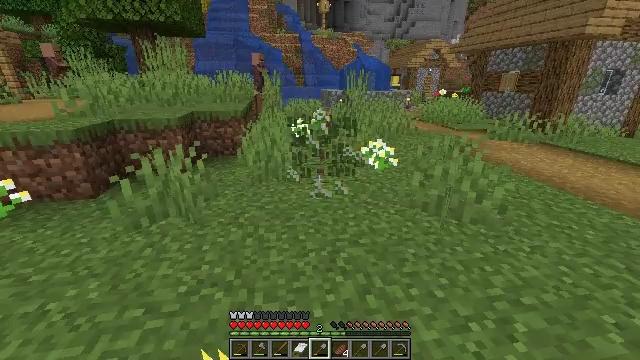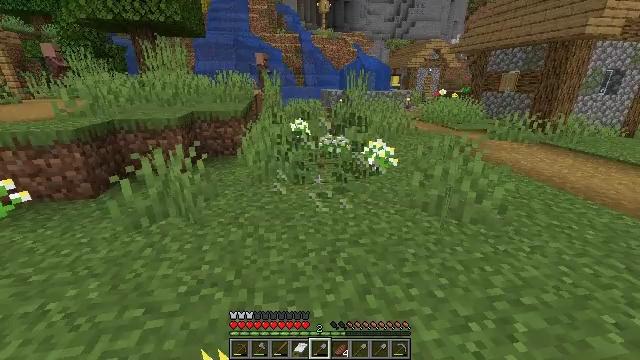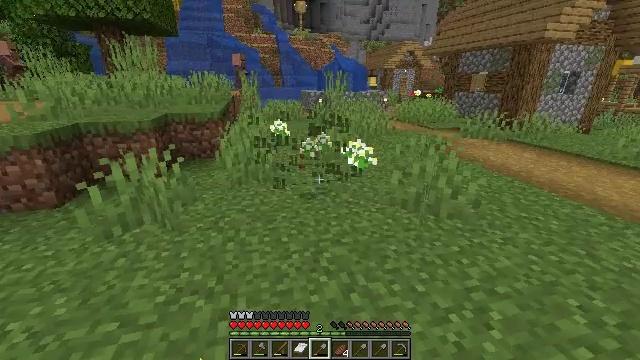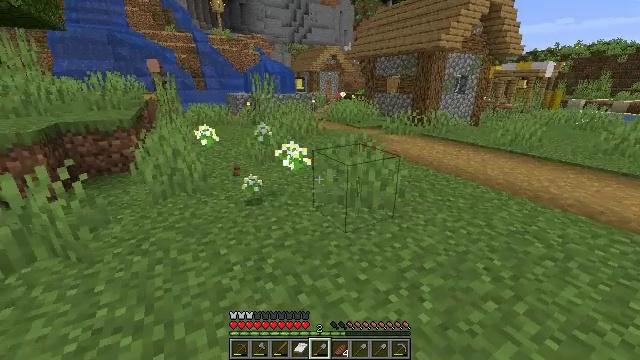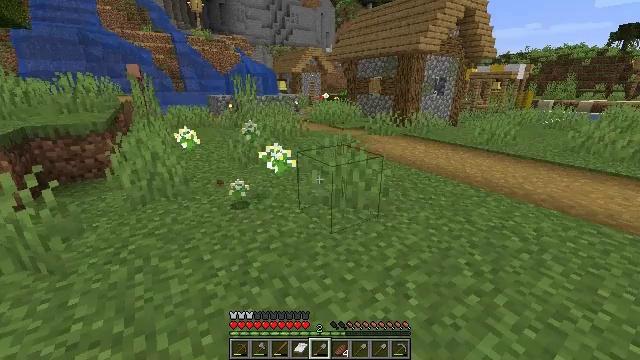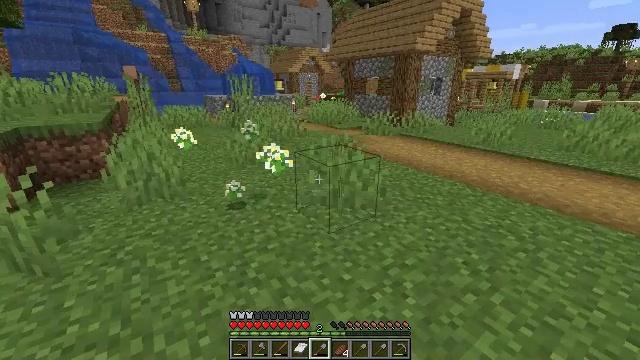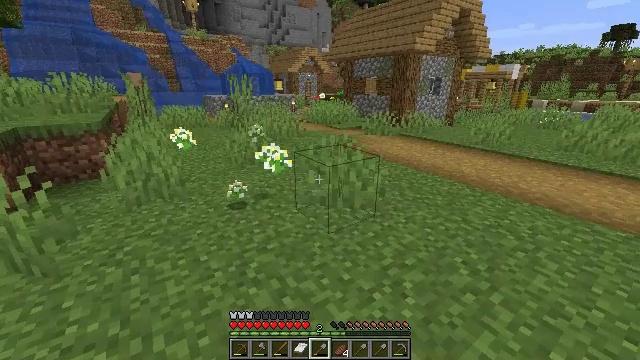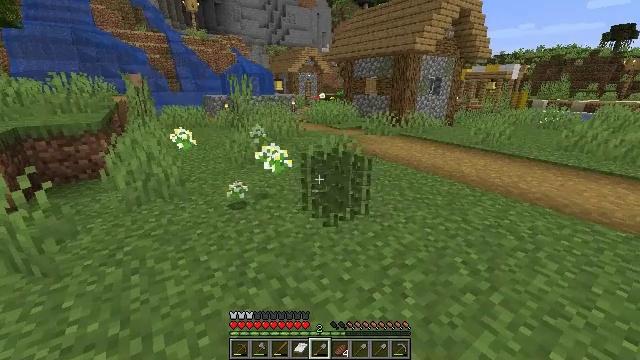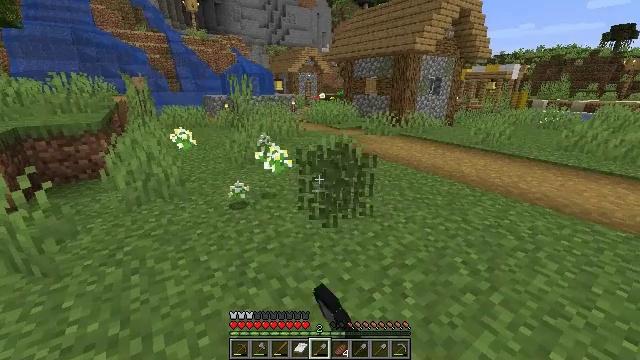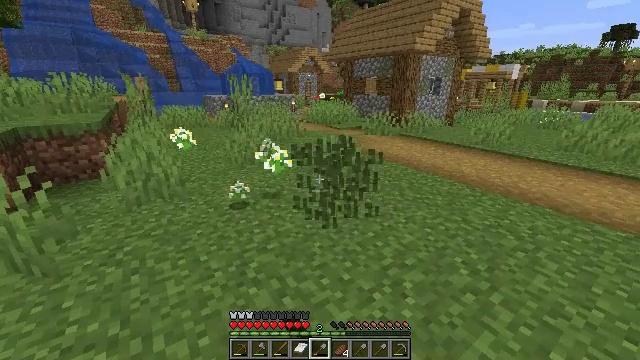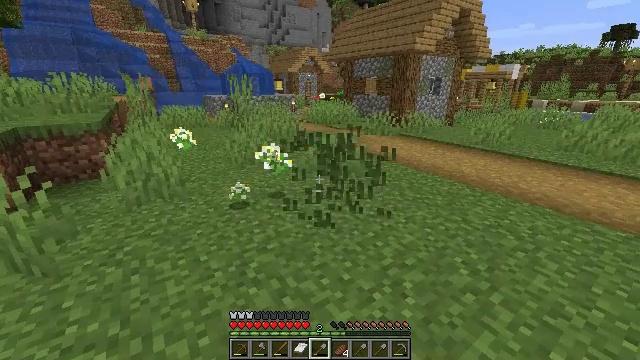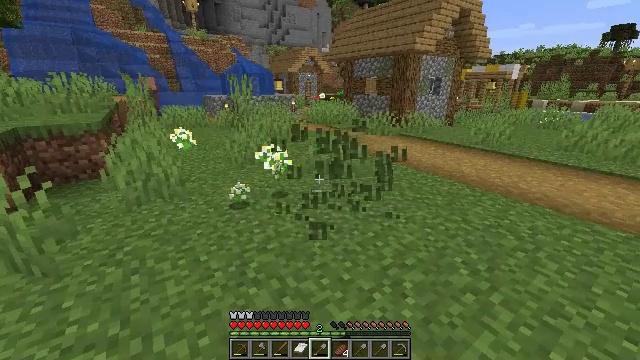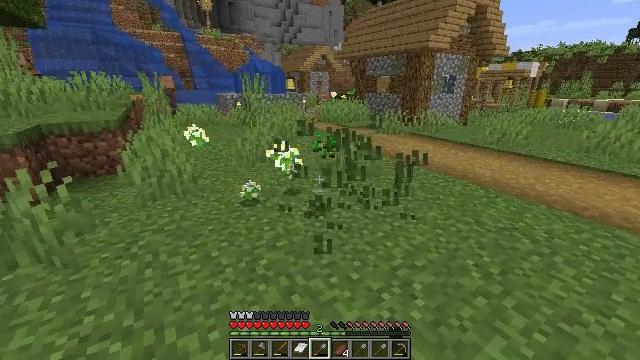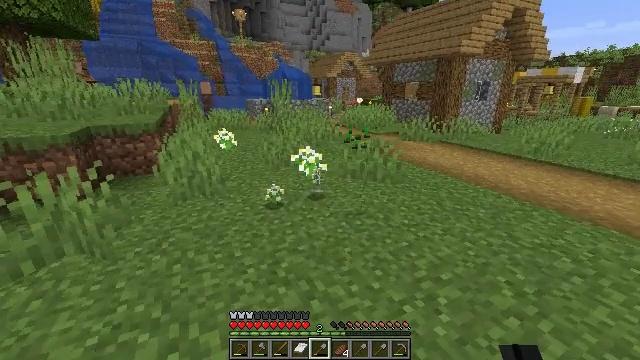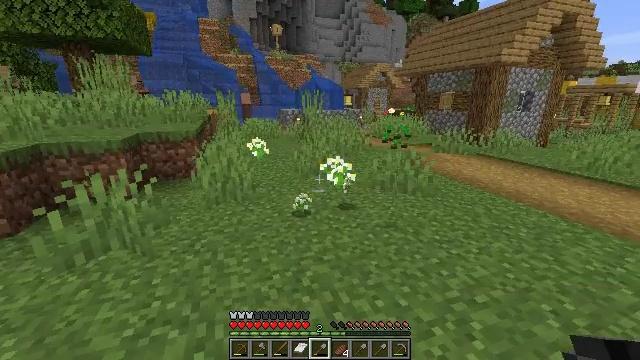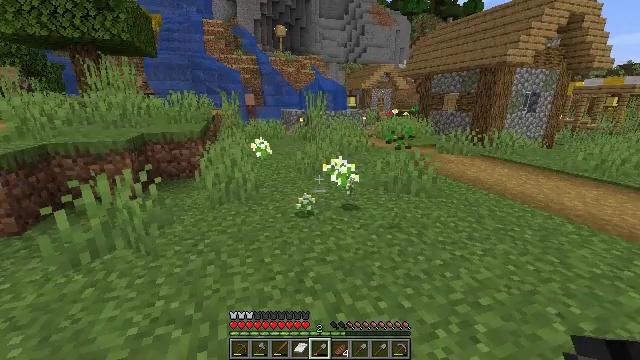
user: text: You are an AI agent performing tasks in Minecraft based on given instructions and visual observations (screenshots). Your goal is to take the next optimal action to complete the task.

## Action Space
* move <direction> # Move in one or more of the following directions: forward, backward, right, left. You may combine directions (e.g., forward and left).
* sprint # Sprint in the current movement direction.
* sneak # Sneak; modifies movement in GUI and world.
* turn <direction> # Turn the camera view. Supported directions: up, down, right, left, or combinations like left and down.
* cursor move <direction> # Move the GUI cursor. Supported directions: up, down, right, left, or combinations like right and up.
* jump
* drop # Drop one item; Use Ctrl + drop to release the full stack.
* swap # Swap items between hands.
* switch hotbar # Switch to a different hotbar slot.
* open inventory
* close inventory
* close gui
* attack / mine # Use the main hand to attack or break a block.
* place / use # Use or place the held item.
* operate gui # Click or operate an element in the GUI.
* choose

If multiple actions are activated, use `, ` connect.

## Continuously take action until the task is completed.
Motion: motion action
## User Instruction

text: Break the grass block.
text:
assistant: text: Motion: no_op
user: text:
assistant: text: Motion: turn right
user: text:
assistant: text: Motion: turn right
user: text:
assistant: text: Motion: turn right
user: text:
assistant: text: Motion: no_op
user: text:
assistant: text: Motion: no_op
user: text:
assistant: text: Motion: attack / mine
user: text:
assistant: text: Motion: attack / mine
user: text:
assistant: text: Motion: attack / mine
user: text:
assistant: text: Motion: attack / mine
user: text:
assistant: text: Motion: no_op
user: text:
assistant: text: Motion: turn left
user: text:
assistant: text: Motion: turn left and up
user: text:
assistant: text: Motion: turn left and up
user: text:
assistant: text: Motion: no_op
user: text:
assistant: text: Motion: no_op
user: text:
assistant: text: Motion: no_op
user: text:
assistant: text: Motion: no_op
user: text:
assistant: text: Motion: no_op
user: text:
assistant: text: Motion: turn left and down
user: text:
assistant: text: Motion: move forward
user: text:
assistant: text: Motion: move forward, turn left and down
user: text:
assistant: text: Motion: move forward, turn left and down
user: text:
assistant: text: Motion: move forward, turn left and down
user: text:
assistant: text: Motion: move forward, turn left
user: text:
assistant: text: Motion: turn left and up
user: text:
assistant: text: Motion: no_op
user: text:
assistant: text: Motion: no_op
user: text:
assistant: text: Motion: turn right and up
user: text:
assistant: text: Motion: turn right